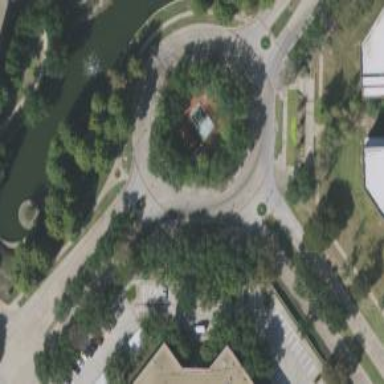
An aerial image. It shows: Roundabout on tertiary road with separate sidewalks.